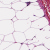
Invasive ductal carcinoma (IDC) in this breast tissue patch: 0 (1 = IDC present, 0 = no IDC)